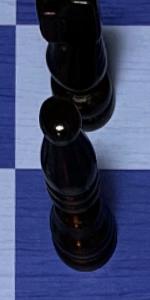
Label: Bishop_Black